Question: I need to plot the graph for the following solution of the ACO TSP. The graph that I need to plot would be something close to this:

Any code snippets on which I could work on?
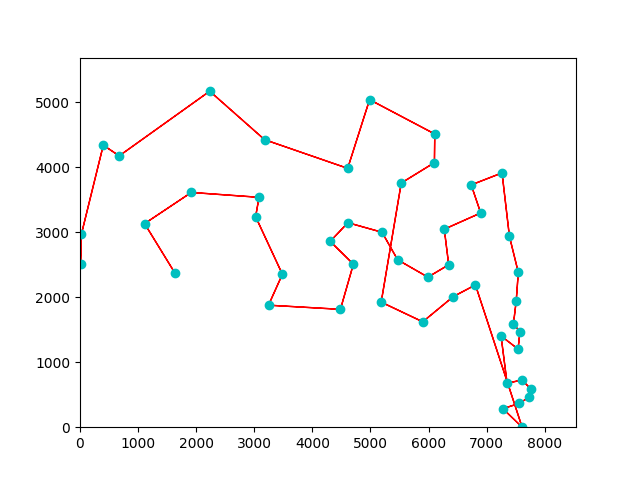
Answer: From the documentation of <URL>:
> '''
Converting problems
get_graph() creates a networkx.Graph instance from the problem data:
>>> G = problem.get_graph()
>>> G.nodes
NodeView((1, 2, 3, 4, 5, 6, 7, 8, 9, 10, 11, 12, 13, 14, 15, 16))
'''
So, G is a 'networkx' graph, which means you can use 'networkx' to draw it:
'''
import matplotlib.pyplot as plt
import networkx as nx
nx.draw_networkx(G)
plt.show()
'''
edit: drawing the path:
'''
pos = nx.spring_layout(G)
H = nx.DiGraph(G) # convert to directed graph s.t. the edges have arrows.
nx.draw_networkx_nodes(H, pos=pos) # draw nodes
nx.draw_networkx_edges(H, pos=pos, alpha=0.1) # draw all edges with transparency
nx.draw_networkx_edges(H, pos=pos, edgelist=tour.path, edge_color='red') # highlight the edges in the path
plt.show()
'''